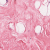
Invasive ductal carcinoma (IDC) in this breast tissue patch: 0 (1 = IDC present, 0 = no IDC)